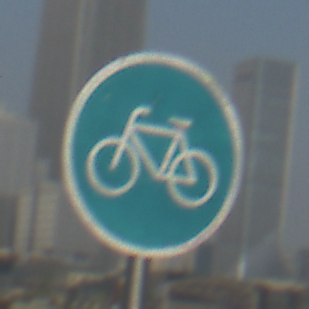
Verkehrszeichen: Radweg
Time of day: SunriseSunset
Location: Outdoor (Urban)
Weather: Clear
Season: NotSpecified
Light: Natural